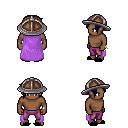
a pixel art fantasy rpg character, male body template, human, dark skin, lavender cape, magenta pants, raven pixie cut hairstyle, chain helm, bracelets, black slippers, four views (front, back, left, right), 2x2 character sprite sheet, small pixel art, hard edges, no anti-aliasing